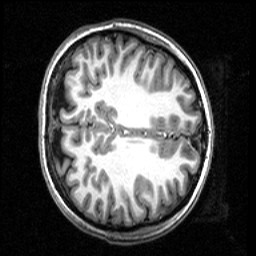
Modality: T1w
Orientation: axial
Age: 21
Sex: female